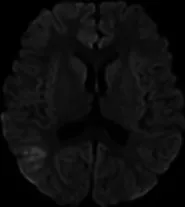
Brain MRI of patient #1 showed multiple high signal intensities on DWI in the right frontotemporal cortex (A-F).
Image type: radiology (mri)